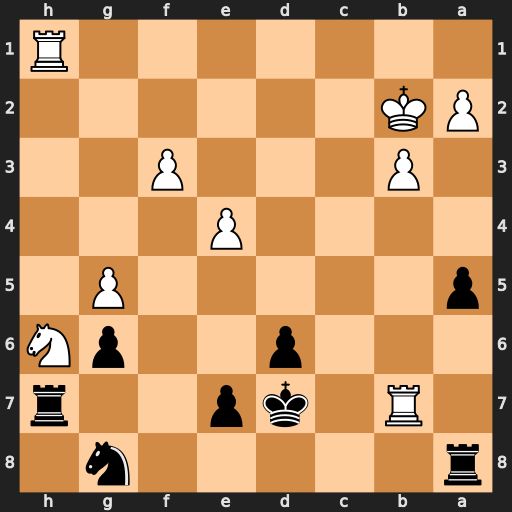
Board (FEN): r5n1/1R1kp2r/3p2pN/p5P1/4P3/1P3P2/PK6/7R
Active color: b
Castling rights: -
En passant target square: -
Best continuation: Kc6 Ra7 Rxa7